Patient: sex M, age 52
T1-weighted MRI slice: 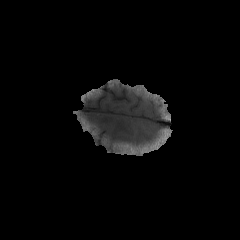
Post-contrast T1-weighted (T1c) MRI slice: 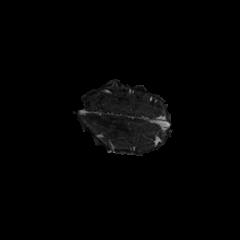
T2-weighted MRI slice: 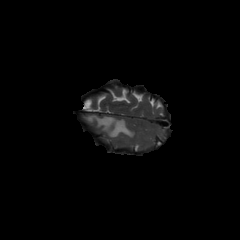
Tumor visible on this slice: yes
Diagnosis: Glioblastoma, IDH-wildtype
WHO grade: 4